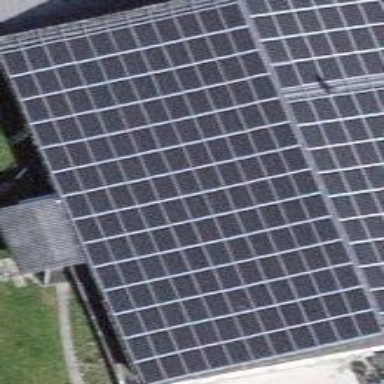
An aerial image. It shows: Solar power generator using photovoltaic panels.